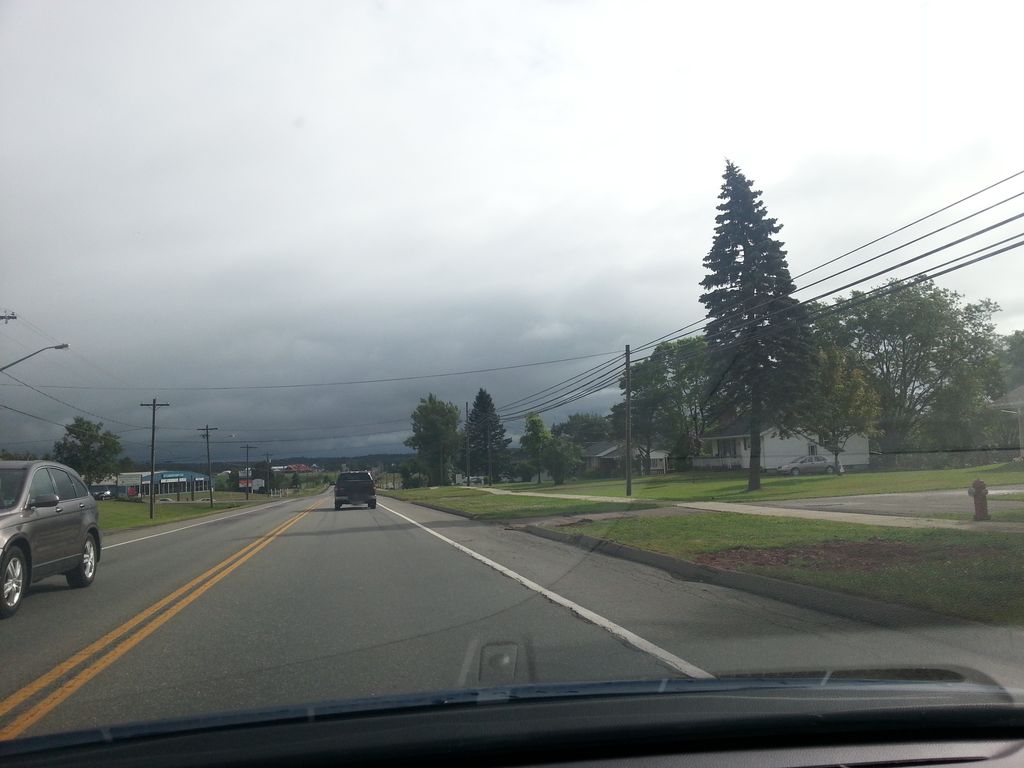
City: charlottetown